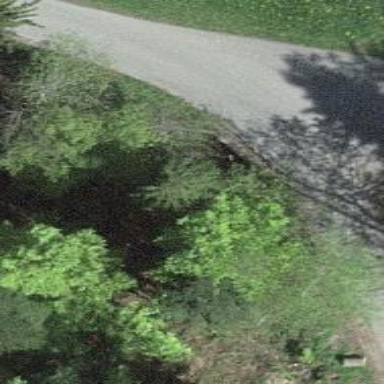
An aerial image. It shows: Culvert tunnel.